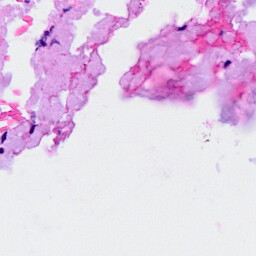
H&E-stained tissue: Breast